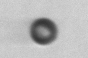
Label: bead